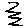
Label: zigzag